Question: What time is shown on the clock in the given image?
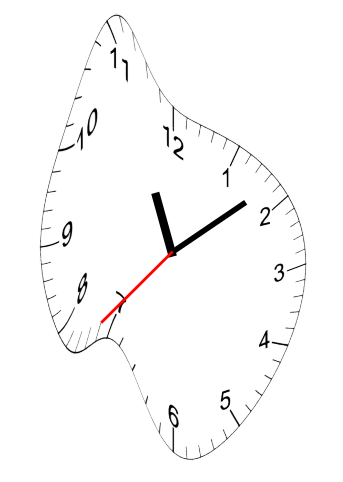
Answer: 11:08:37